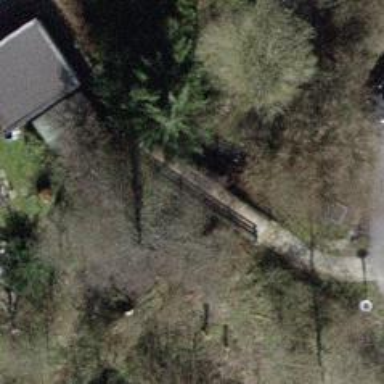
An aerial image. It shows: Footway bridge with unpaved surface.